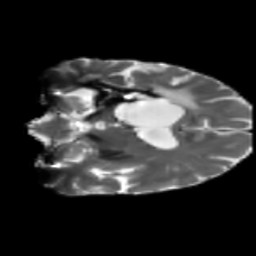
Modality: T2w
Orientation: coronal
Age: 53
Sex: female
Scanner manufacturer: siemens
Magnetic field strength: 3 T
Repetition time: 5.25 s
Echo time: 0.08 s